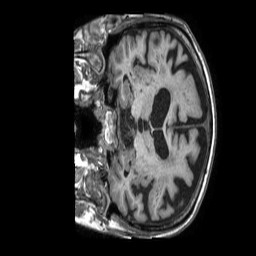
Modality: T1w
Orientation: coronal
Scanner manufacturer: philips
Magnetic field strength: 1.5 T
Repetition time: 0.007256 s
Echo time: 0.00329 s